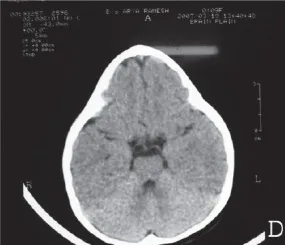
Anteroposterior and lateral view X-ray images of the right upper limb show the absent radius and the deformed short ulna in the right forearm;. CT scan of the brain showing normal brain parenchyma, fusion of the metopic suture with decrease in transverse diameter of the frontal region and anterior beaking in the mid frontal region The sagital, the coronal and the lambdoid sutures are not fused.
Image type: radiology (ct)